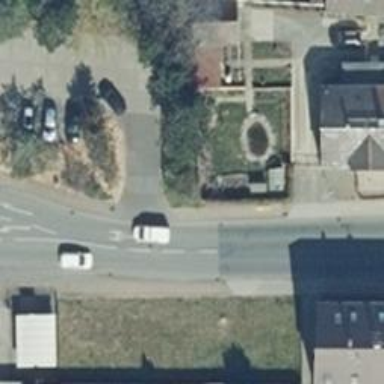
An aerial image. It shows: Secondary road with asphalt surface.